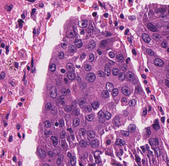
Tumor epithelial tissue: yes
Tumor-associated stroma tissue: yes
Normal tissue: no